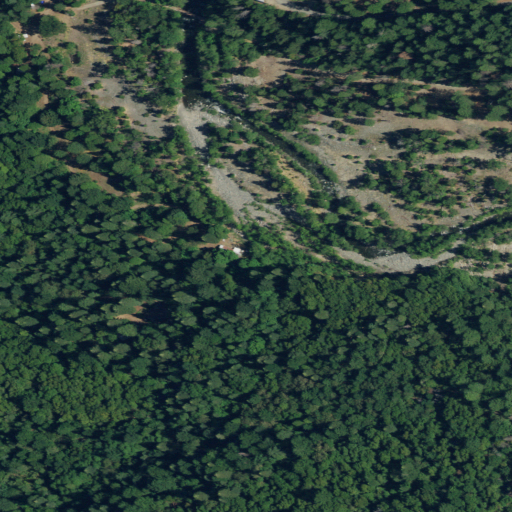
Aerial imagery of valley in California named McGuire Gulch containing evergreen forest, shrub, mixed forest, woody wetlands, low intensity development, open development, and barren land